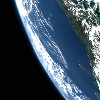
Label: water